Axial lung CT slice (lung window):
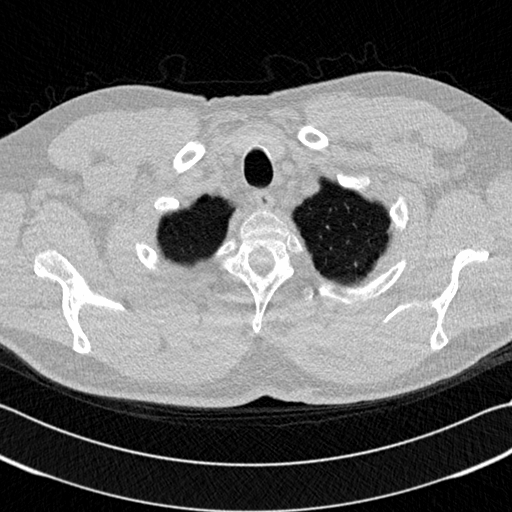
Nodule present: no